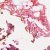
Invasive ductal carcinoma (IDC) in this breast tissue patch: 0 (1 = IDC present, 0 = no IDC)